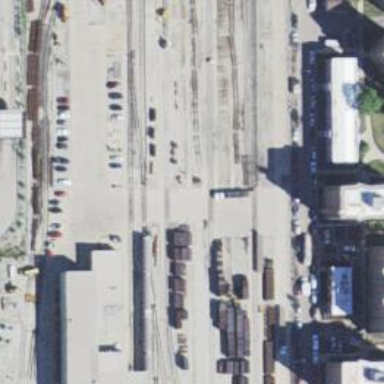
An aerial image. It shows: Electrified rail passing through service yard.